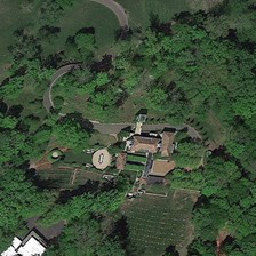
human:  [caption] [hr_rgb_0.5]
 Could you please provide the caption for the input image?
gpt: A winding path through the woods.

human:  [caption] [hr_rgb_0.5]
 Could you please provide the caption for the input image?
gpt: There are some buildings in the woods.

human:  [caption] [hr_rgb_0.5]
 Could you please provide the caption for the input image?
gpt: There are several buildings in the forest.

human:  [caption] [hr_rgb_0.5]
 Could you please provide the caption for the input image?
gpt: A winding road through the woods.

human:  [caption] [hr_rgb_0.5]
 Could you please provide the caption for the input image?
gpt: a winding path through the woods.